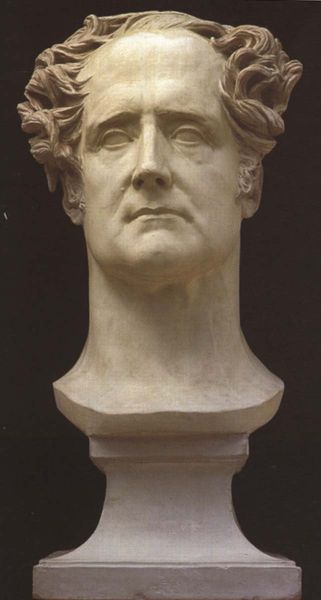
Titel: Chateaubriand
Künstler: Pierre-Jean David d’Angers
Schlagwörter: mann, weiß, haar, marmor, blick, falten, hals, porträt, haare, locken, büste, hohe stirn, rasiert, römisch, skultur, mundfalten, energisch, spitze nase